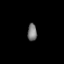
Tissue: prostate
Cell type: Fibroblasts
Senescence score: 0.7361
Nuclear area (px): 156
Mean DAPI intensity: 122.558